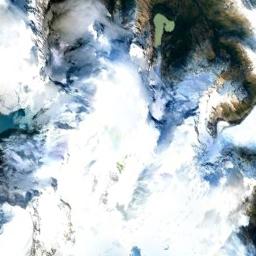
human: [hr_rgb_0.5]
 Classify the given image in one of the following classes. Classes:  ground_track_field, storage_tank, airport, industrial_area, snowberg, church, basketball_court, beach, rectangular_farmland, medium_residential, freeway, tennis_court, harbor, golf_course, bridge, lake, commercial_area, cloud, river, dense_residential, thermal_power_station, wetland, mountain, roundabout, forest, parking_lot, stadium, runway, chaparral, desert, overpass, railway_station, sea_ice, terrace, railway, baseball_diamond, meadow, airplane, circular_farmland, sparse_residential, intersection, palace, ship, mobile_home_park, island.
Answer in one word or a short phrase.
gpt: snowberg